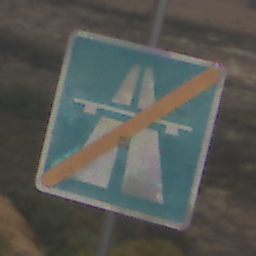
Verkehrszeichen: EndeAutbahn
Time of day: MorningAfternoon
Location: Outdoor (Nature)
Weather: Overcast
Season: NotSpecified
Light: Natural